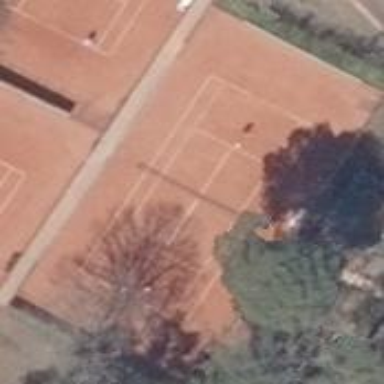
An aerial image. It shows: Clay tennis court on the leisure land pitch.